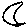
Label: moon